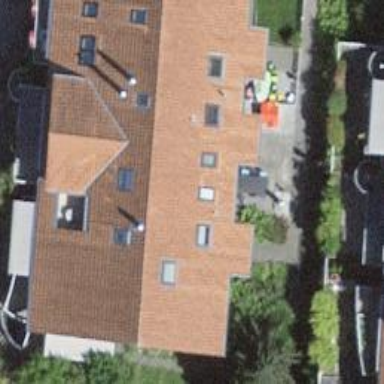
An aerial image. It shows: Terrace building.